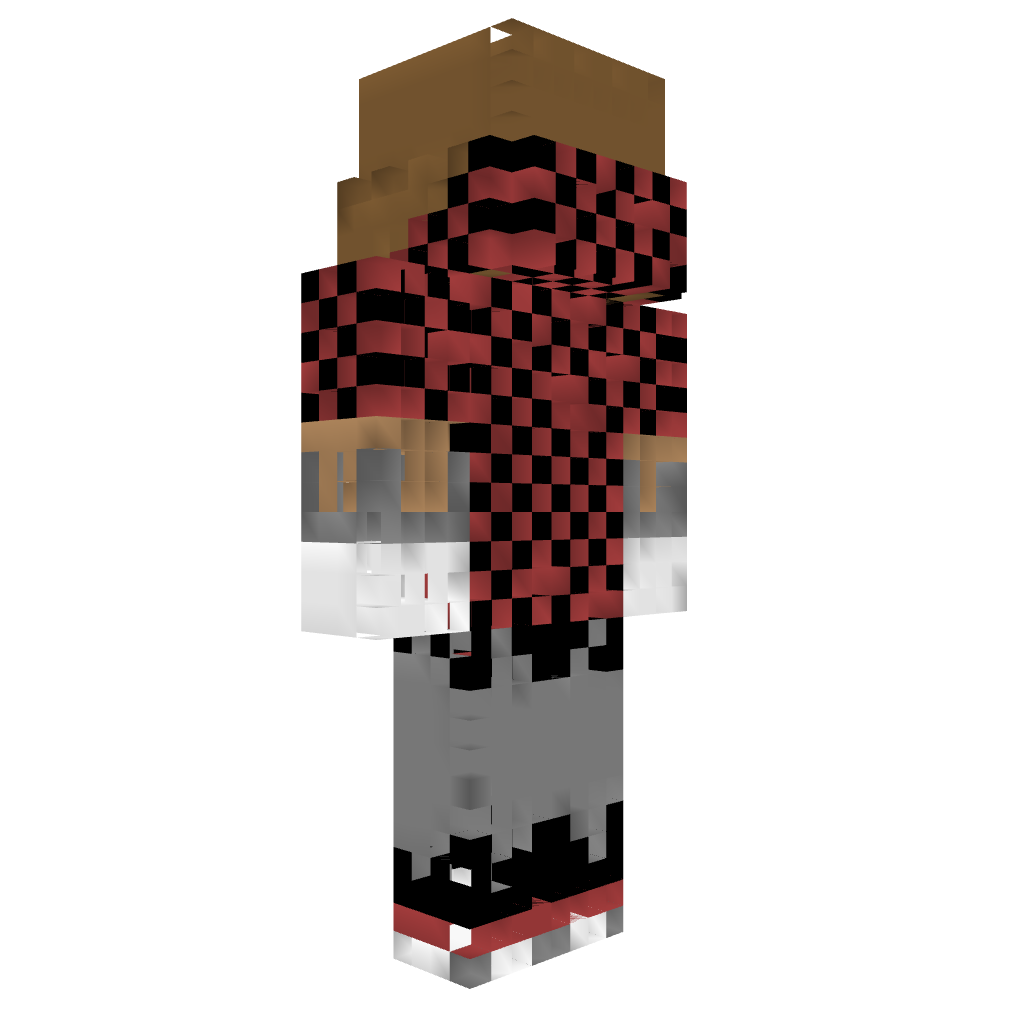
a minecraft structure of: Merome bad low quality